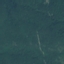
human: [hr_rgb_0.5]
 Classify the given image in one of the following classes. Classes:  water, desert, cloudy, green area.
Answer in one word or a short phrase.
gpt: green area